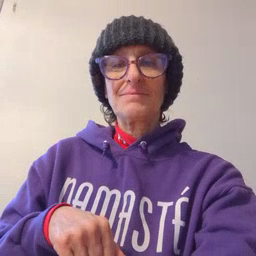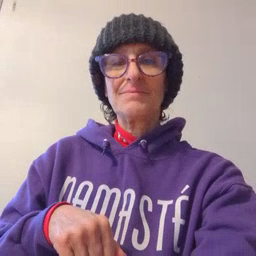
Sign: can